Interaction volume radius: 5 \u00c5
Interaction volume height: 15 \u00c5
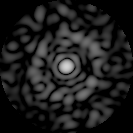
Disorder parameter: 0.8928